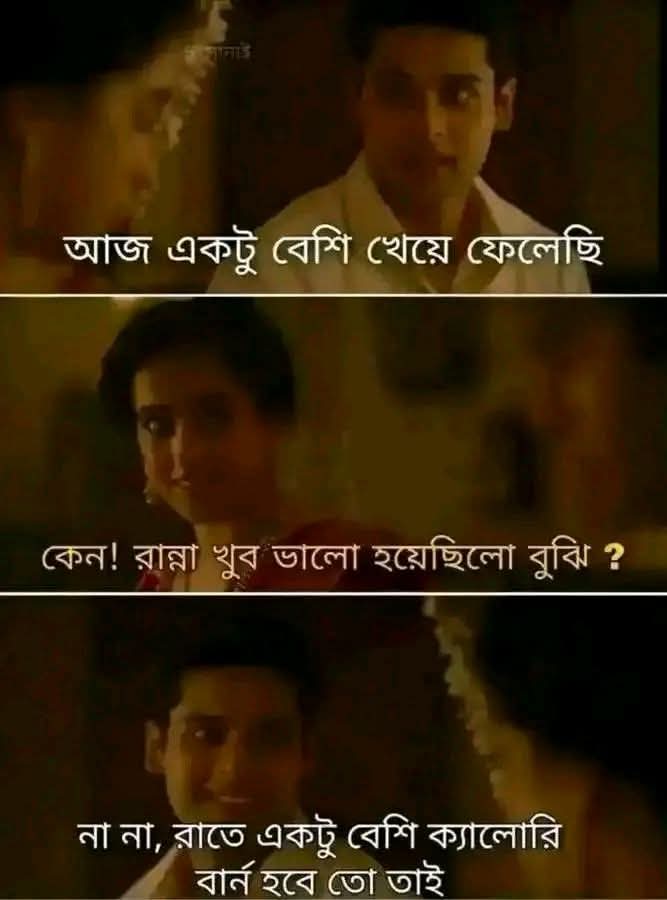
Text: আজ একটু বেশি খেয়ে ফেলেছি
কেন! রান্না খুব ভালো হয়েছিলো বুঝি?
না না, রাতে একটু বেশি ক্যালোরি বার্ন হবে তো তাই
Label: Non Hate